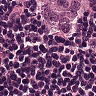
Metastatic tissue present: yes